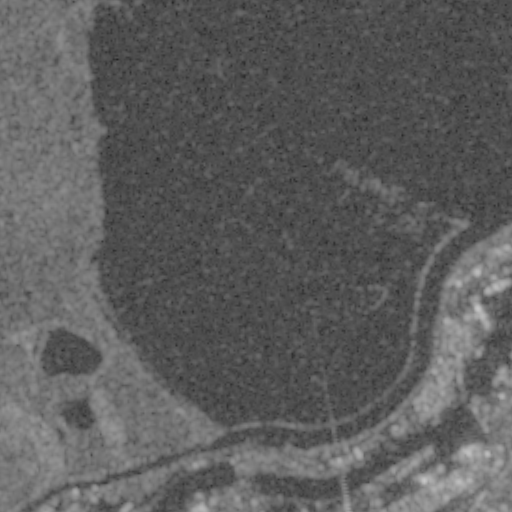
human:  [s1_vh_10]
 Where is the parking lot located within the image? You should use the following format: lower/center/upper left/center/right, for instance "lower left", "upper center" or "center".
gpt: The parking lot is located in the lower right of the image.
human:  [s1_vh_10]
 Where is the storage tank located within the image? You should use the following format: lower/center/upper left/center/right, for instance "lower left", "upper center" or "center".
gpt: The storage tank is located in the lower right of the image.
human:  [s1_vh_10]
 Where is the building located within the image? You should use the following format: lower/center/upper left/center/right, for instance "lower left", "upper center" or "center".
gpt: There is no building in the image.

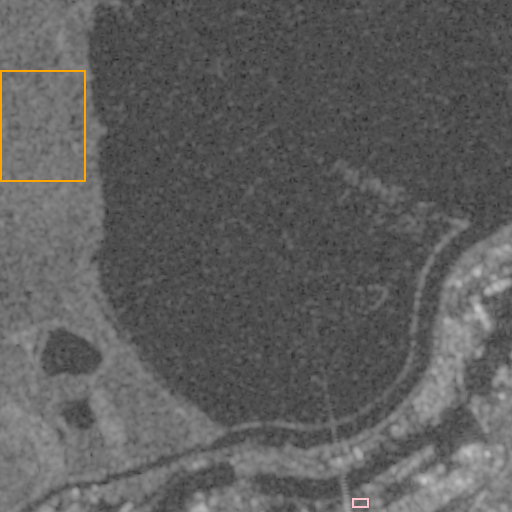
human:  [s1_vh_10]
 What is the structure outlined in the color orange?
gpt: The structure outlined in orange is a crop field.
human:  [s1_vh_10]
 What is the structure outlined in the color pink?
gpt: The structure outlined in pink is a parking lot.
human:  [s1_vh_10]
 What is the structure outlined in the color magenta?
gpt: There is no magenta outline.